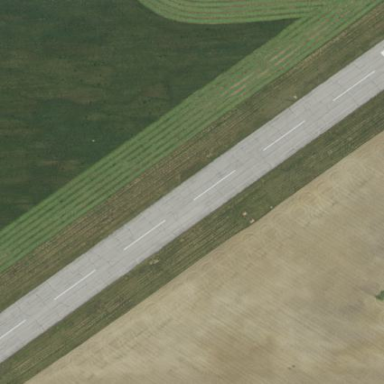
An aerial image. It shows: View of runway in airport.